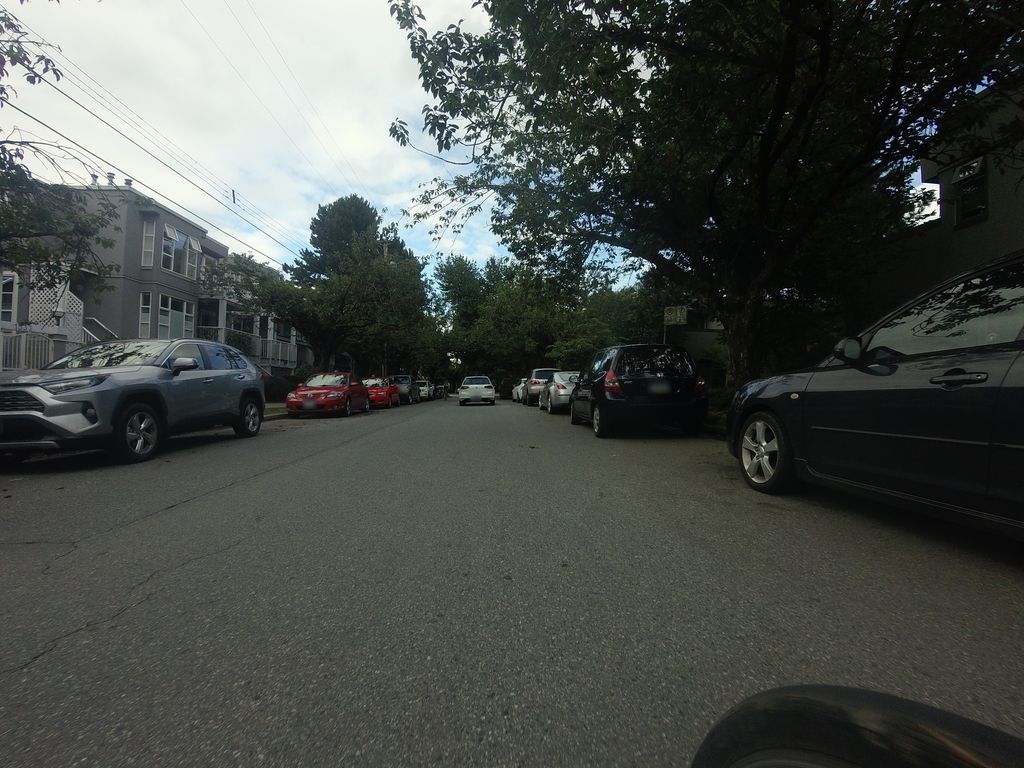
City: vancouver